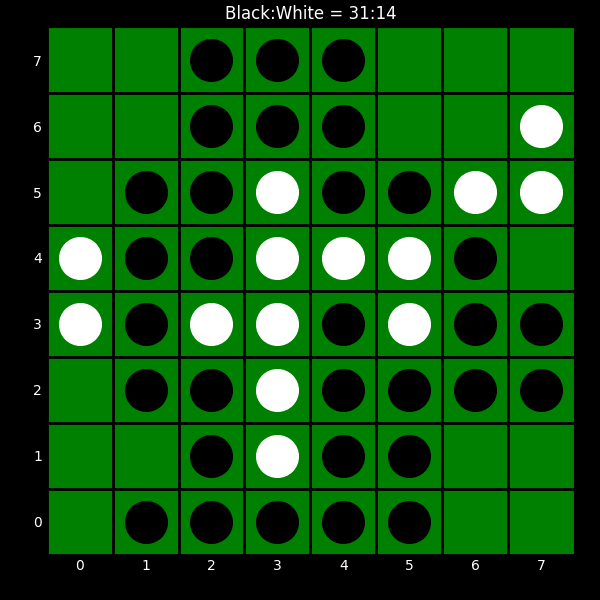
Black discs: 31
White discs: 14